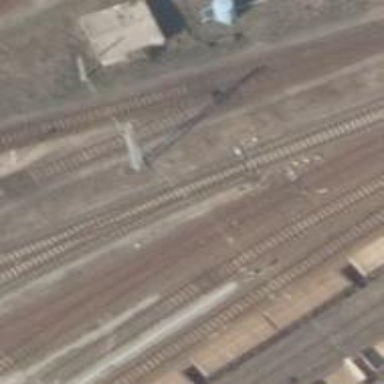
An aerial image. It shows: Railway switch.